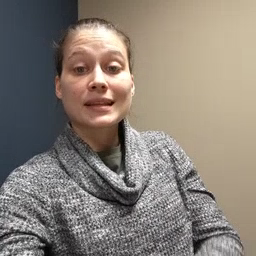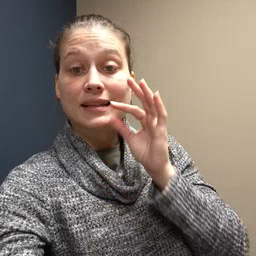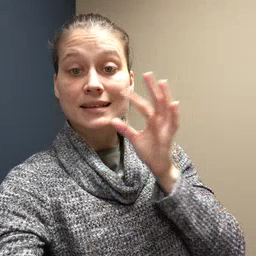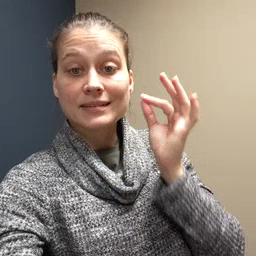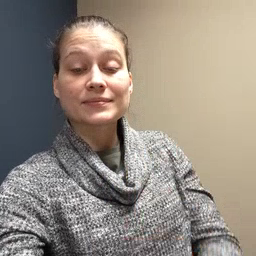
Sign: kitty